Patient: sex F, age 40
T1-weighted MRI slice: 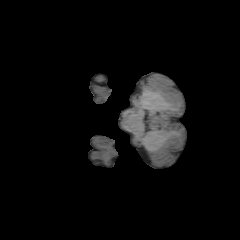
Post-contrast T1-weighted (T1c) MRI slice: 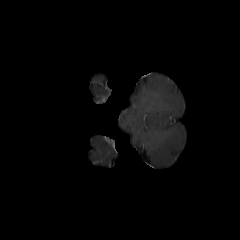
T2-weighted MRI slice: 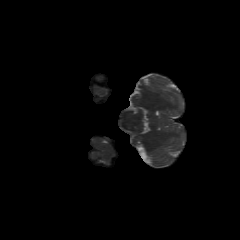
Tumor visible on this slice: no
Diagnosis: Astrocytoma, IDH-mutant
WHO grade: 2